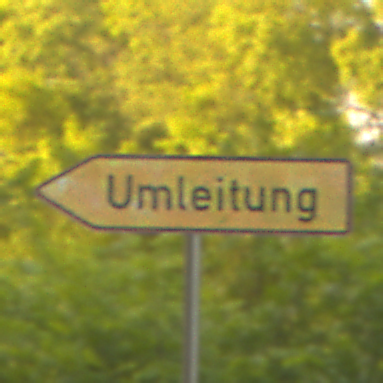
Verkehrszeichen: UmleitungswegweiserLinksweisend
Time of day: SunriseSunset
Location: Outdoor (RoadRail)
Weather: Clear
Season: NotSpecified
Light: Natural